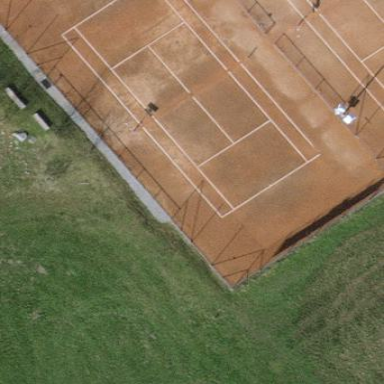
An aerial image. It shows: Clay tennis court in leisure land pitch.